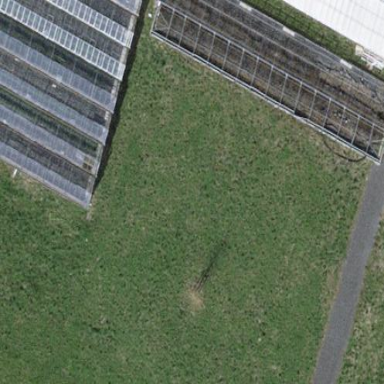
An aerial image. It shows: Greenhouse.